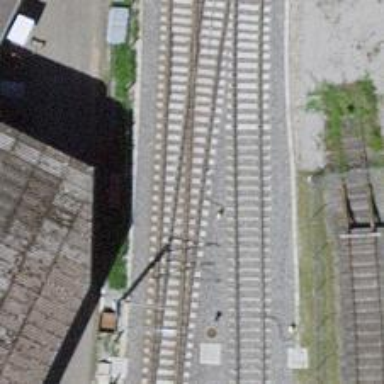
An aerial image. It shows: Railway siding with one electrified track and contact line.